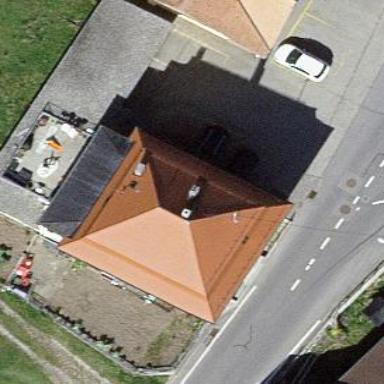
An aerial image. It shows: Building.